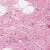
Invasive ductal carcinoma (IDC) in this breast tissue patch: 0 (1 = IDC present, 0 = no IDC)